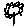
Label: flower